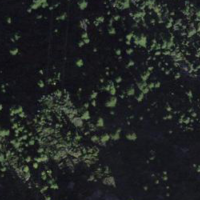
EUNIS habitat code: 43
Species observed at this site:
Vaccinium vitis-idaea